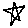
Label: star